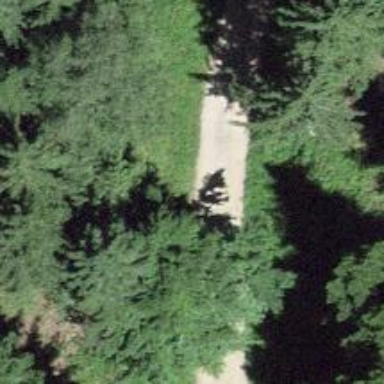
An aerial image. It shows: Track with fine gravel surface. The track type is grade 2.